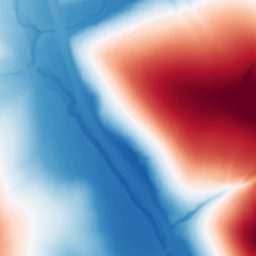
Category: trend_removal
Decomposition family: polynomial
Decomposition parameters: degree: 2
Upsampling method: regularized
Upsampling parameters: scale: 4
lambda_reg: 0.001
Upsampling scale: 4